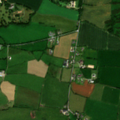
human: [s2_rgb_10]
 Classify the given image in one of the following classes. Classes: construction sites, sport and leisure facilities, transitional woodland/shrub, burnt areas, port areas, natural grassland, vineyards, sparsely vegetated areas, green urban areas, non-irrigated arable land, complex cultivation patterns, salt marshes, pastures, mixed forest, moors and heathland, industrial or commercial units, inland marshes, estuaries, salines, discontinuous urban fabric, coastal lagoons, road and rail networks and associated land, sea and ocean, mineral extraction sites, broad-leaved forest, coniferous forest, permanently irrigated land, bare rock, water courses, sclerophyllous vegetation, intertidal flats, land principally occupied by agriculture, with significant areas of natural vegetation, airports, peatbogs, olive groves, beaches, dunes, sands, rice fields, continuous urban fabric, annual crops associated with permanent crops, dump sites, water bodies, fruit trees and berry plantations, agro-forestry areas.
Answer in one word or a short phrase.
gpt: non-irrigated arable land, pastures